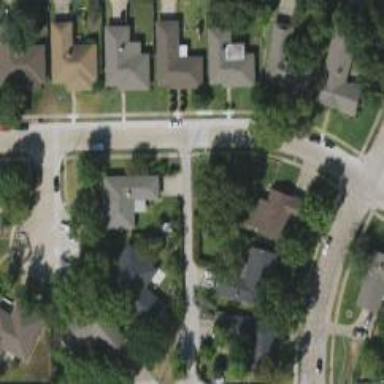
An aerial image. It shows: Alley classified as service road.